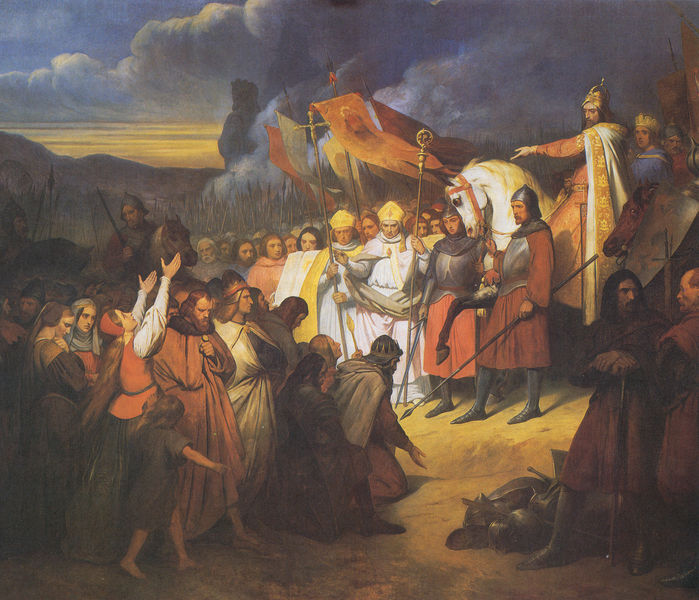
Titel: Charlemagne recoit a Paderborn la soumission de Witikind, roi des saxons (785), Widukind unterwirft sich Karl dem Großen in Paderborn
Künstler: Ary Scheffer
Standort: Versailles
Institution: Galerie des Batailles
Schlagwörter: blau, dunkel, feuer, gemälde, hand, himmel, mann, schatten, umhang, weiß, wolken, frauen, gelb, landschaft, menschen, ocker, sitzen, abend, braun, frau, geste, haar, licht, männer, nacht, orange, schwarz, gürtel, hund, rot, tier, wolke, beige, rock, bart, blond, arm, arme, hände, öl, dämmerung, erde, hügel, kirche, qualm, rauch, sonne, boden, dunkelheit, geistlicher, gewand, gold, mantel, adel, kind, krone, bauern, pferd, pferde, reiter, huf, hufe, mähne, reiten, zaumzeug, fahnen, stab, fahne, berge, sonnenuntergang, banner, brand, krieg, schlacht, bischof, gefolge, historienbild, kaiser, könig, lanze, soldaten, knie, zeigen, schild, stangen, kreuz, religion, strahlen, geschirr, waffen, knien, soldat, volk, helm, herrscher, beten, ritter, brokat, anführer, heer, rüstung, schimmel, sieg, wimpel, gestus, brustpanzer, christus, ross, leder, dramatik, flehen, mittelalter, eroberung, priester, historiengemälde, historismus, fingerzeig, kreuzzug, lanzen, mitra, prozession, tiara, kutten, könige, königin, speer, speere, anbeten, hirtenstab, hoffnung, jubel, anbetung, zuhörer, träger, führen, bitten, ornat, zepter, kniefall, standarte, willkommen, standarten, urteil, bischofsstab, sper, niederknien, gnade, knd, anrufen, historien, kirchenfahnen, gspräche, kettenstrümpfe, langhaarige, rotter, ergeben, kniene, aufwartung, kreuzkriege, gruppenszene